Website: apple
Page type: delivery-shipping
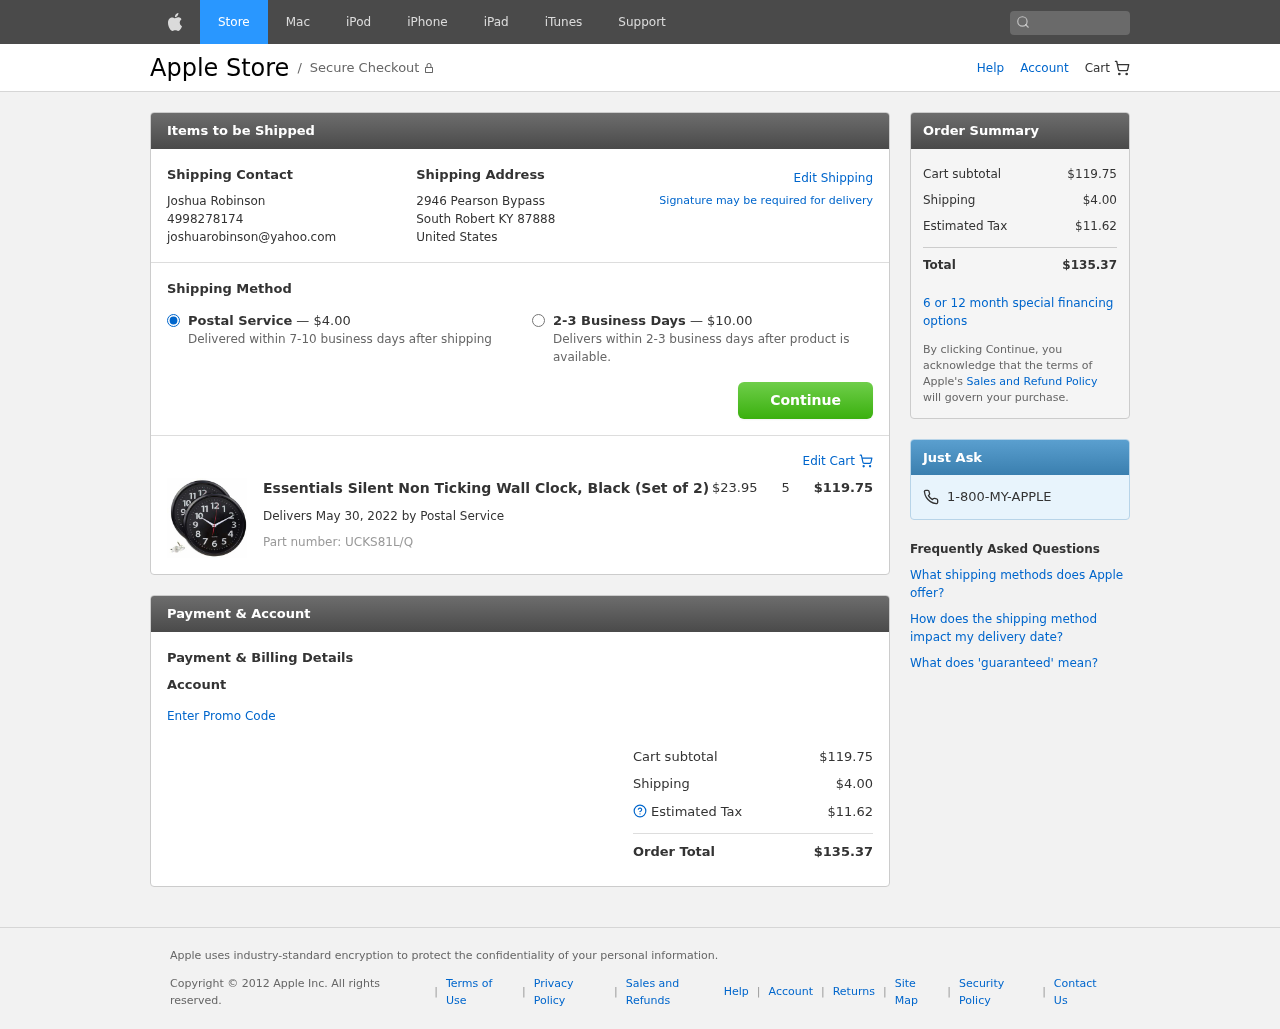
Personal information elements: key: PII_CITY
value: South Robert
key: PII_COUNTRY
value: United States
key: PII_EMAIL
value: joshuarobinson@yahoo.com
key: PII_FULLNAME
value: Joshua Robinson
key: PII_PHONE
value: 4998278174
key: PII_POSTCODE
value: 87888
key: PII_STATE_ABBR
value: KY
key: PII_STREET
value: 2946 Pearson Bypass
Product elements: key: PRODUCT1_NAME
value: Essentials Silent Non Ticking Wall Clock, Black (Set of 2)
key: PRODUCT1_PRICE
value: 23.95
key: PRODUCT1_QUANTITY
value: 5
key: PRODUCT1_SKU
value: UCKS81L/Q
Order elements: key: ORDER_SHIPPING_COST
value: $4.00
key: ORDER_SUBTOTAL
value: $119.75
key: ORDER_DELIVERY_DATE
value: May 30, 2022
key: ORDER_TAX
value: $11.62
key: ORDER_TOTAL
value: $135.37